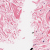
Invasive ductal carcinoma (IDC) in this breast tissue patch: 0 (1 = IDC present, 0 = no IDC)